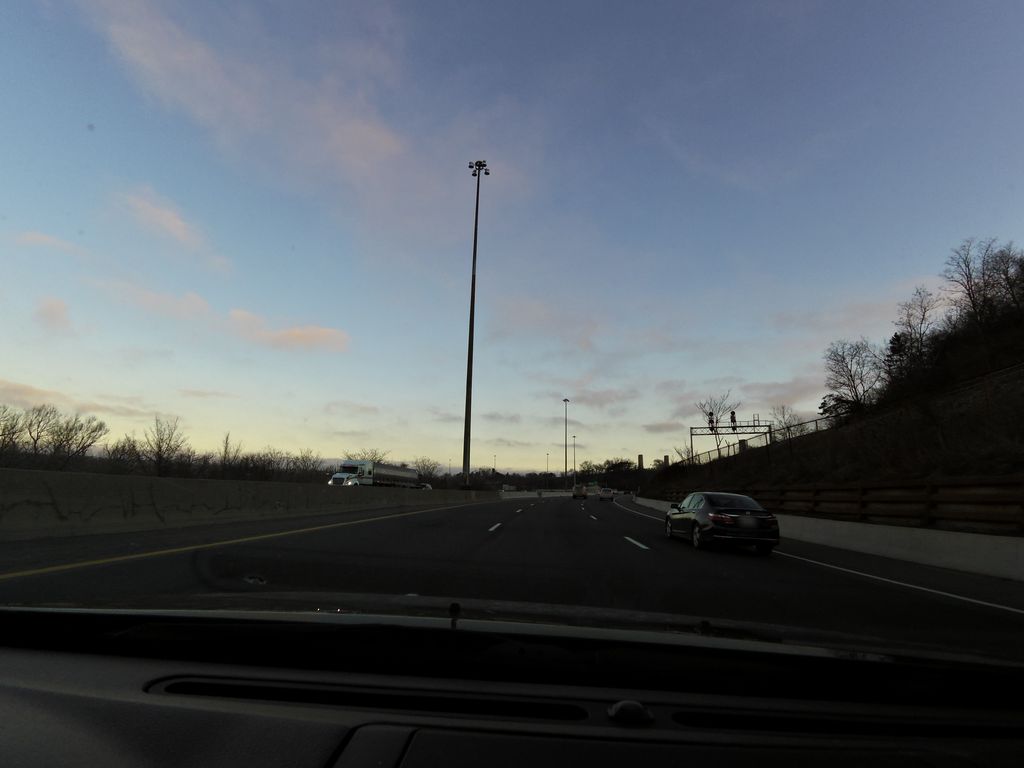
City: hamilton